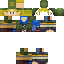
A male human skin with medium skin, wearing brown long hair dressed in a blue hoodie and black pants, featuring a closed mouth.